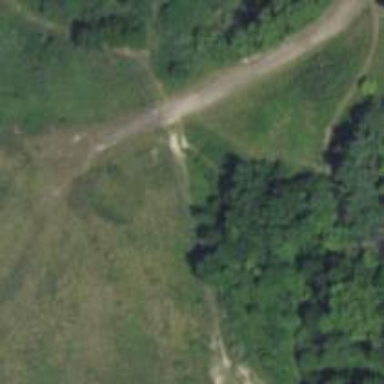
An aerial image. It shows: Path leading to bridge.